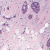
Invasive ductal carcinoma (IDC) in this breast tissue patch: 0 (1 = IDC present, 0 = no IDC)